Question:
I have a table with colname(INT) which i would like to pass its value to use with my $_SESSION variable
What i want to do:
I want all my protected pages not to viewed more than a certain time which would be determined by the value of a colname(INT) use with $_SESSION.
SOLUTION:
Just to determine/limit how long a user spends on all protected pages active or inactive.
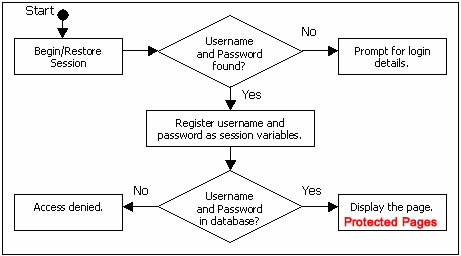
Answer: OK as I understood your question you want to restrict a user to view a particular page only for few times.
You can do that by saving the views in database that is OK.
And you want to store the views in $_SESSION as the user login.
You can do that as follows:
'''
if(login = success)
$_SESSION['viewCount'] = mysql_query("SELECT views FROM user WHERE userId=".$username.";");
'''
I hope this will help